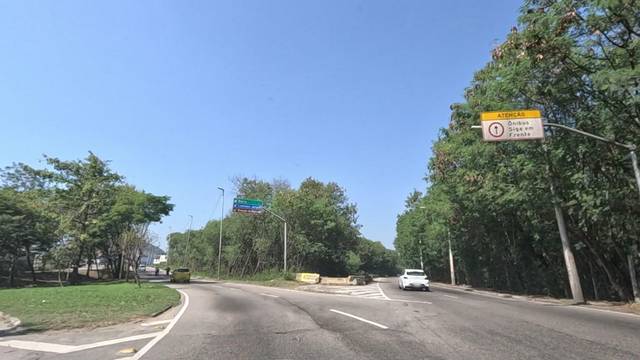
Region: Brazil
Coordinates: -22.956, -43.358